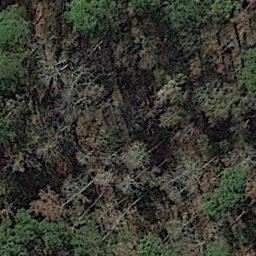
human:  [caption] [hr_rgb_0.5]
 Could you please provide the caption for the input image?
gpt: The forest is consist of dry trees and green trees .

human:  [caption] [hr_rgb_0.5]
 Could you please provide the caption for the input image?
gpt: The forest has a lot of dense yellow trees and some green trees mixed with yellow trees .

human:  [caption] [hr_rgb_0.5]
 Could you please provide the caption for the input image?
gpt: There are some crisscross paths on this land .

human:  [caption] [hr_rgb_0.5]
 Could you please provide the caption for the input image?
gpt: Many withered and green trees are in a forest .

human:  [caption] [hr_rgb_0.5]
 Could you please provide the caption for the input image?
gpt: A sparse forest with some withered trees and some green trees .